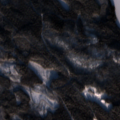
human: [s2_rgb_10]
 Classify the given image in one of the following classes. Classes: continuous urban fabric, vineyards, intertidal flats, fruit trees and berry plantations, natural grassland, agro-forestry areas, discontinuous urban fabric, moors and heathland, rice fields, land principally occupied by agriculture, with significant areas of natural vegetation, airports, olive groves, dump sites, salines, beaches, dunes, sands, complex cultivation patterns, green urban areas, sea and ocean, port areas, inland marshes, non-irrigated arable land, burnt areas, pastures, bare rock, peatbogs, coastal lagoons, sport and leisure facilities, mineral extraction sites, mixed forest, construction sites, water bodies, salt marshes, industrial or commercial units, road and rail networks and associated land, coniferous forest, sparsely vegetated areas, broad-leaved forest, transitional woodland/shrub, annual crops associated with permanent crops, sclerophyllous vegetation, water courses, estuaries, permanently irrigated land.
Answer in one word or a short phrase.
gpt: coniferous forest, mixed forest, water bodies